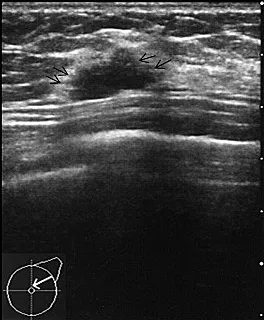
Ultrasonography of the breast shows a 20 x 15 x 8.8-mm, well-demarcated, low-echoic lesion with slightly irregular margins (arrow).
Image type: radiology (ultrasound)